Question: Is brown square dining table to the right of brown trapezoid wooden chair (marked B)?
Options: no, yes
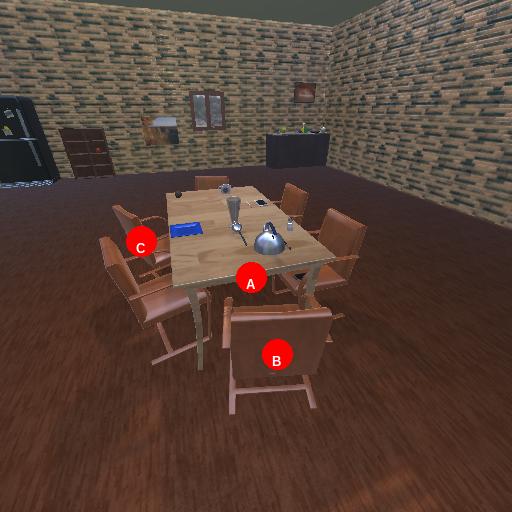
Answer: no